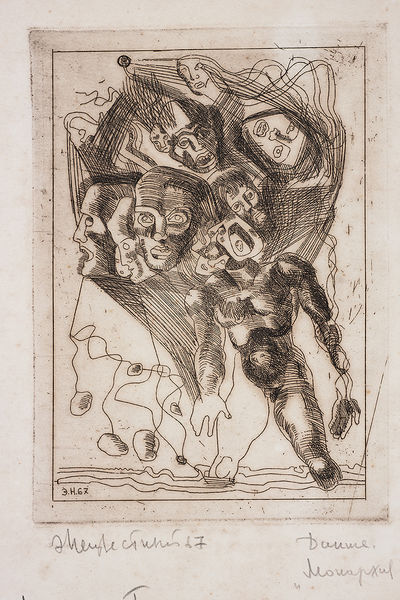
Titel: Dante's Monarchy, Dante's Monarchy
Künstler: Ernst Neizvestnyi (Neizvestny)
Standort: Amherst (Massachusetts, USA)
Institution: Mead Art Museum, Amherst College
Schlagwörter: fuß, hand, kopf, weiß, menschen, braun, köpfe, schwarz, zeichnung, gesichter, arm, augen, gesicht, mensch, rahmen, rund, people, white, black, face, grey, print, brown, faden, maske, linie, schraffur, african, man, head, sea, water, waves, eyes, drawing, graphic, faces, pen, glieder, fratze, arms, pencil, masken, draw, legs, lines, mask, hatching, gliedmaßen, body, heads, text, leg, fear, suffering, graphics, teeth, jumble, teetj, limbs, weird, humam, papper, abstrat, grafitti, distortion, afraid, musc;e, screaming, glider